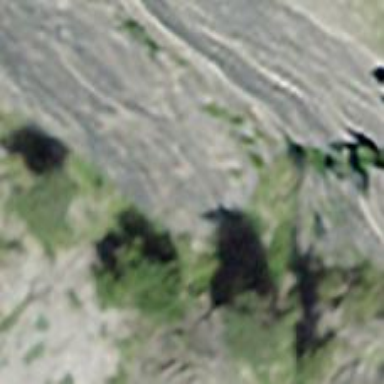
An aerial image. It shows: Cliff in nature.